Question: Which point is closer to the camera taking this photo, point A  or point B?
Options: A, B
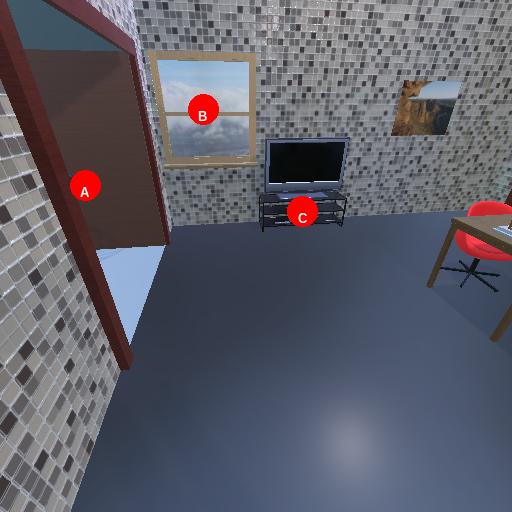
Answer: A